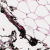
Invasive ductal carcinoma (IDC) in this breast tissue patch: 0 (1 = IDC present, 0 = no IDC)